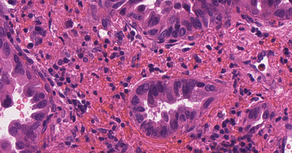
Tumor epithelial tissue: yes
Tumor-associated stroma tissue: yes
Normal tissue: no